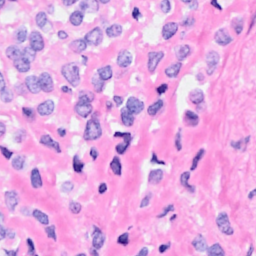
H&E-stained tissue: Breast